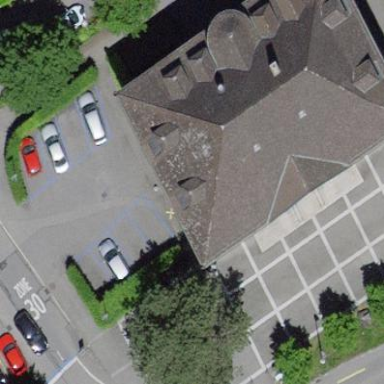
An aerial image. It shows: Commercial building with hipped roof shape.